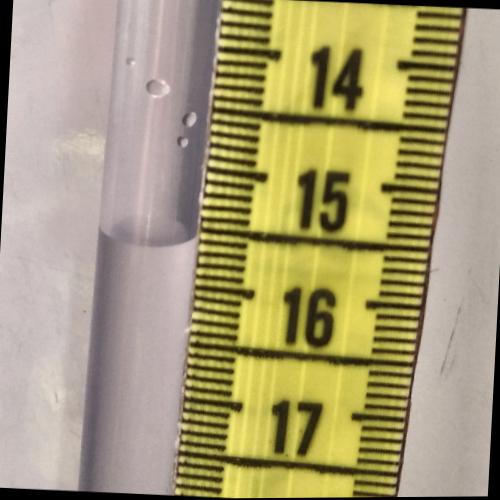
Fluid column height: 15.6 cm